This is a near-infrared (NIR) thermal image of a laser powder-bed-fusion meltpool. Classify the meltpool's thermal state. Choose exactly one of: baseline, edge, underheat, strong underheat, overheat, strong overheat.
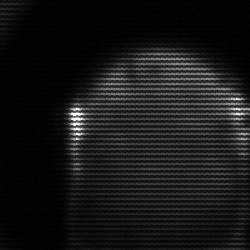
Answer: edge